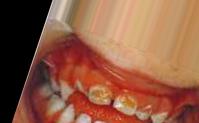
Condition: Caries